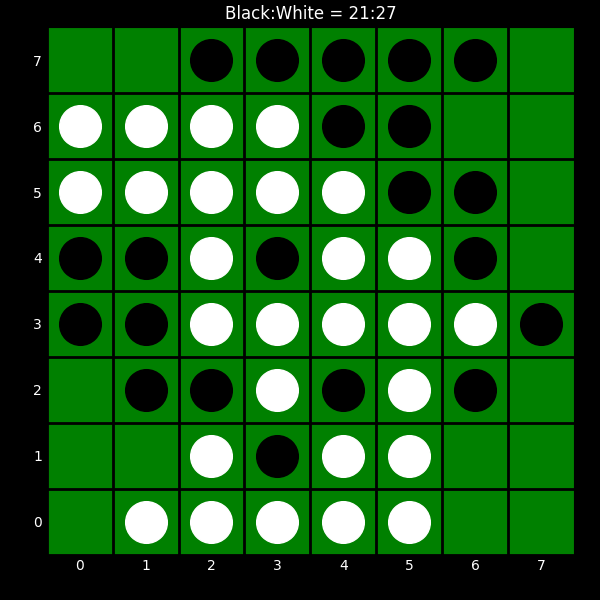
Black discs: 21
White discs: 27